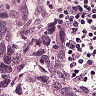
Metastatic tissue present: yes